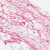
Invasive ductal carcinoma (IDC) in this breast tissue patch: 0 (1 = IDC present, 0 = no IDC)